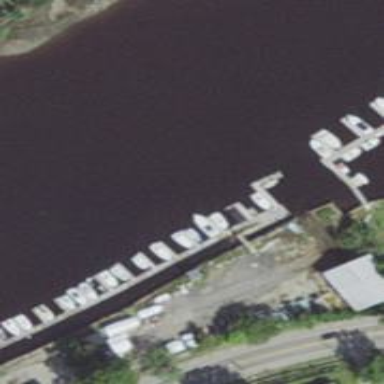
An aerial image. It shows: Pier with mooring facilities.